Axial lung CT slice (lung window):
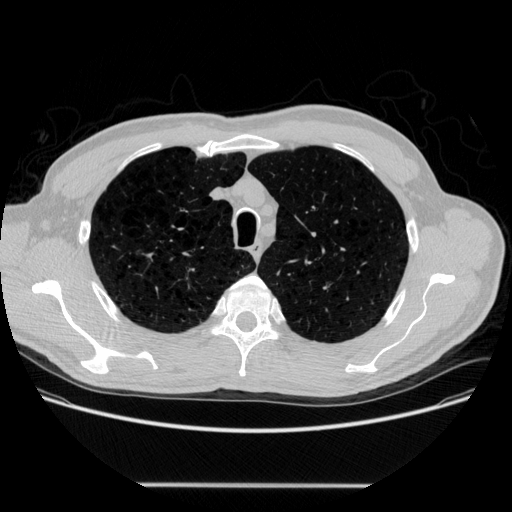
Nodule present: no